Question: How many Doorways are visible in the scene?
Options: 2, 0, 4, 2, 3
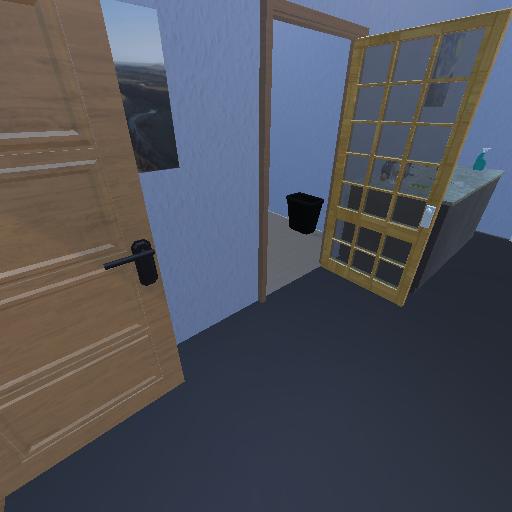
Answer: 2